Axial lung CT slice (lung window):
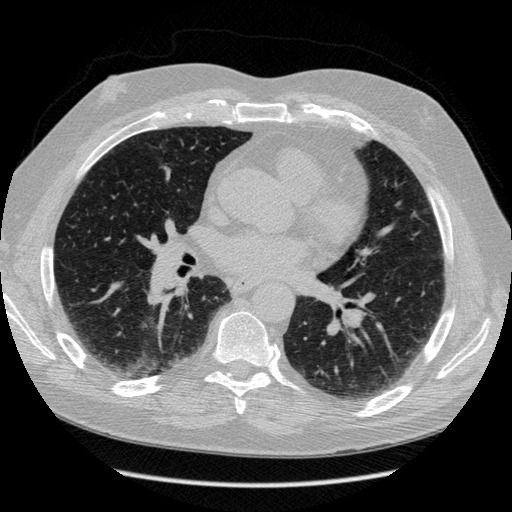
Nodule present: no